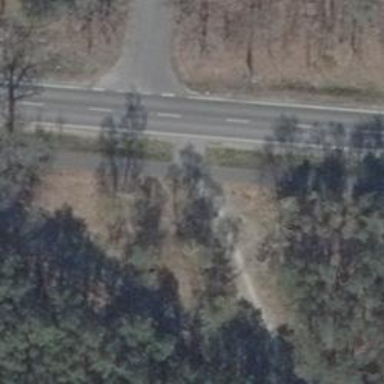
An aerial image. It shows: Asphalt path.